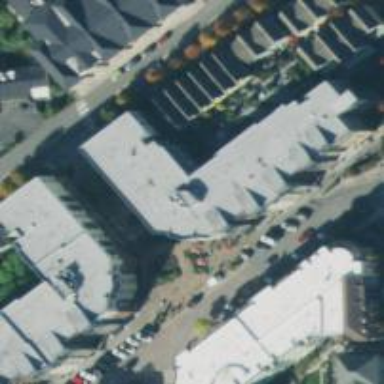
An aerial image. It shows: Parking space.